Interaction volume radius: 5 \u00c5
Interaction volume height: 25 \u00c5
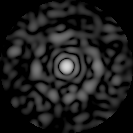
Disorder parameter: 0.8227